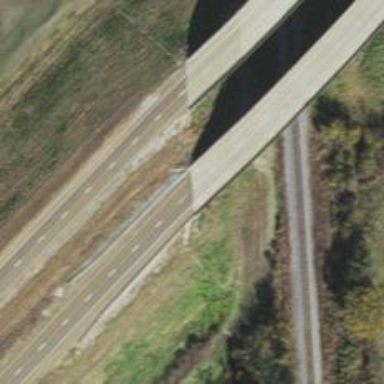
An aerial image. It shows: Asphalt road designated as trunk highway.